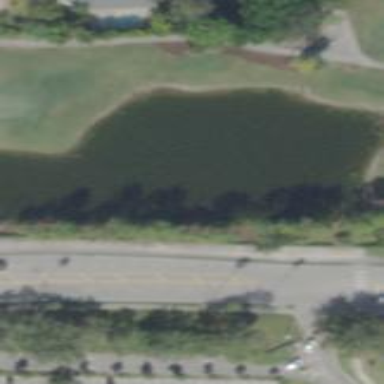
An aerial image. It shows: Picturesque scene of golf course with lateral water hazard.